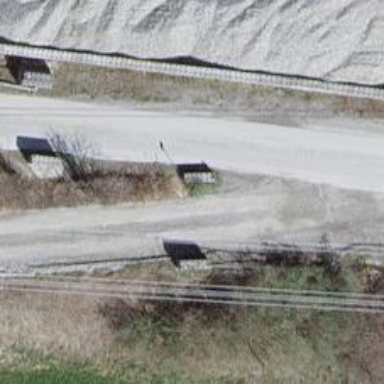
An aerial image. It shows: Lift gate barrier.